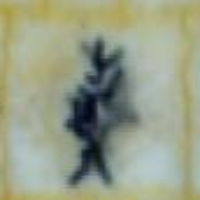
Label: metaphase